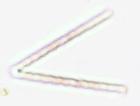
Label: Thalassionema